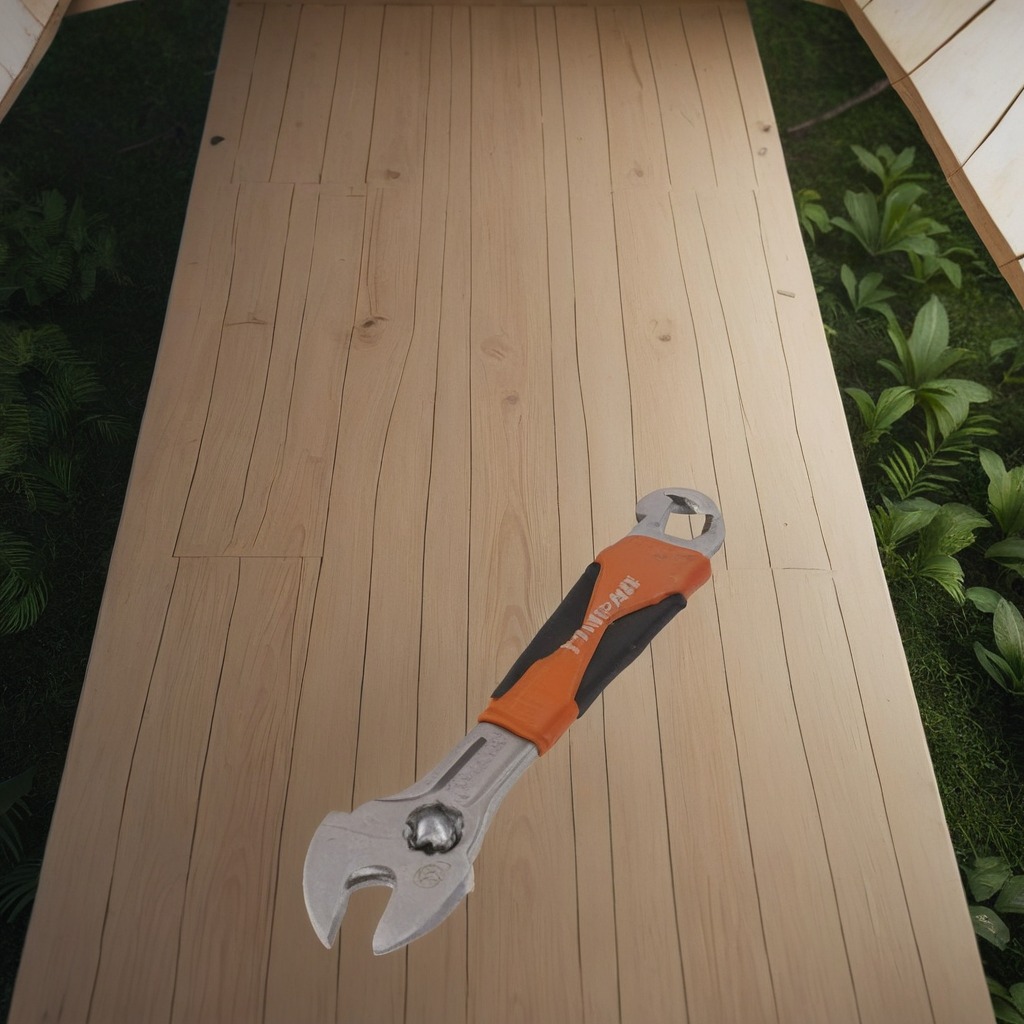
A wrench lies on a wooden table in a jungle field workshop tent.